Question: I need to add shadow to all side to a label.It will look like this.

How Can I do this?Please help.I am using shadowOffset ,but it is not giving shadow in all side.Please help.
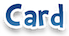
Answer: Assuming you're asking how to add the white outline, you can't do that with a plain 'UILabel'. You need to draw the text using Core Graphics (aka Quartz 2D). Something like this:
'''
CGContextRef gc = UIGraphicsGetCurrentContext();
CGContextSaveGState(gc); {
CGContextSetTextDrawingMode(gc, kCGTextFillStroke);
CGContextSetFillColorWithColor(gc, UIColor.blueColor.CGColor);
CGContextSetStrokeColorWithColor(gc, UIColor.whiteColor.CGColor);
CGContextSetLineJoin(gc, kCGLineJoinRound);
CGContextSetLineWidth(gc, 2);
CGContextSetShadowWithColor(gc, CGSizeMake(-1, 2), 2, UIColor.blackColor.CGColor);
[@"Card" drawAtPoint:CGPointMake(0, 20) withFont:[UIFont systemFontOfSize:18]];
} CGContextRestoreGState(gc);
'''